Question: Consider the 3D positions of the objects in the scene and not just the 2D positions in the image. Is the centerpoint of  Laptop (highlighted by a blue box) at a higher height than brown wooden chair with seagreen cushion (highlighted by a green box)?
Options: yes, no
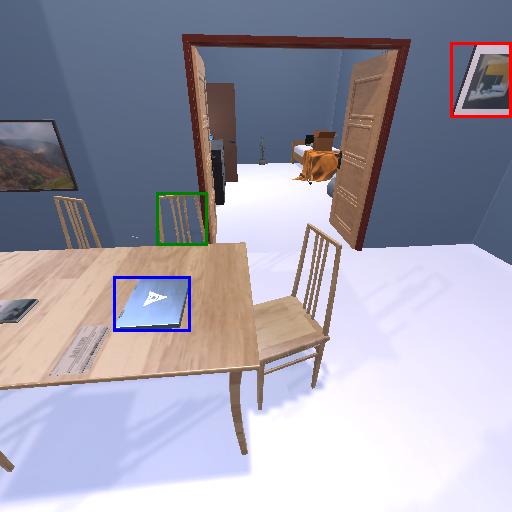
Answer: yes